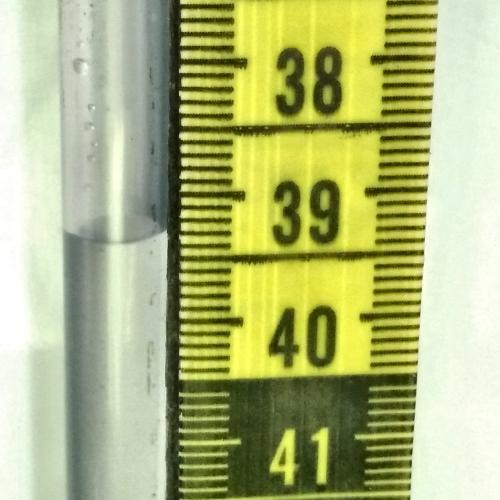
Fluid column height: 39.3 cm